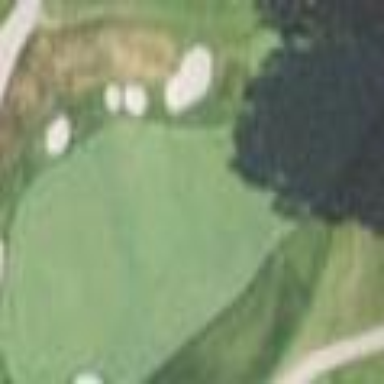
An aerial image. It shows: Grassy area designated as golf fairway.